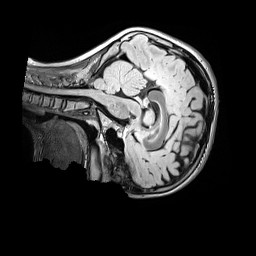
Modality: FLAIR
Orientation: sagittal
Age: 11
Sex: male
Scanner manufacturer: siemens
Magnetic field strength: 3 T
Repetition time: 5 s
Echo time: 0.388 s